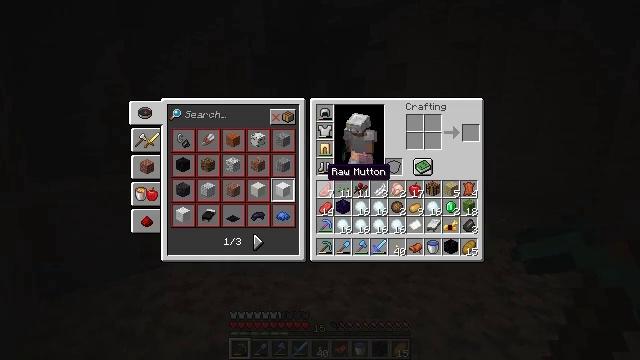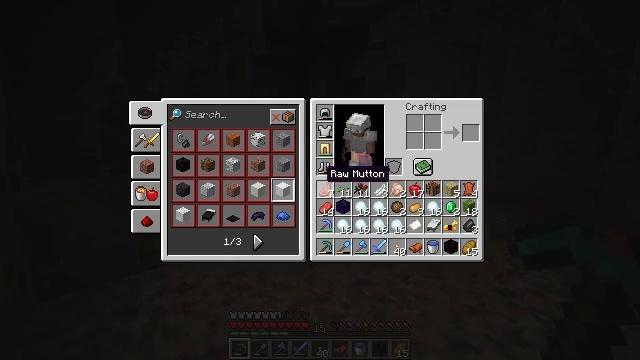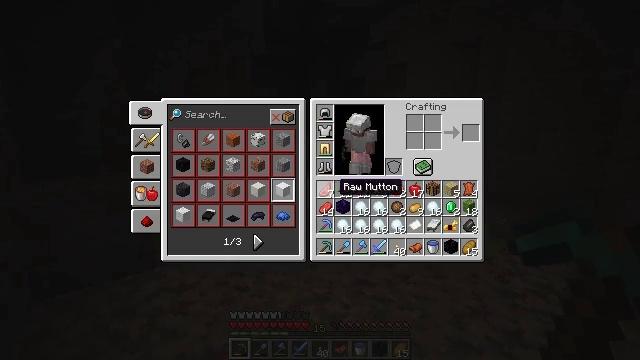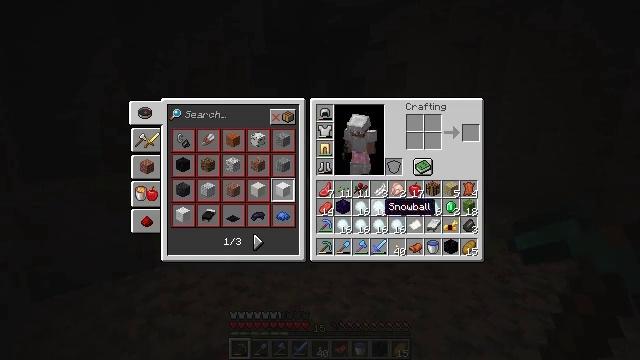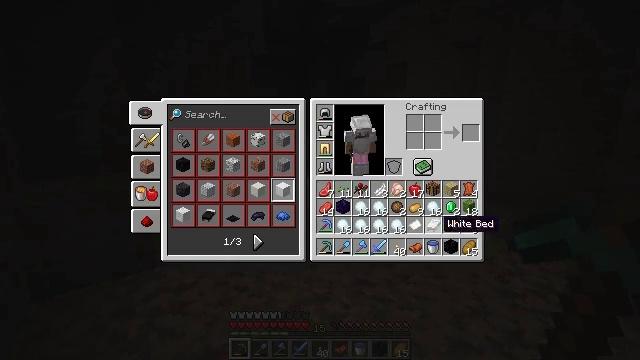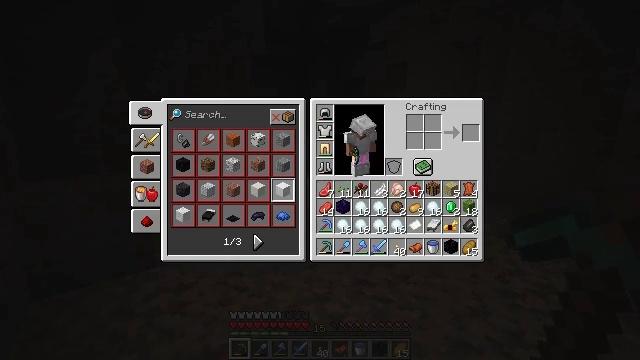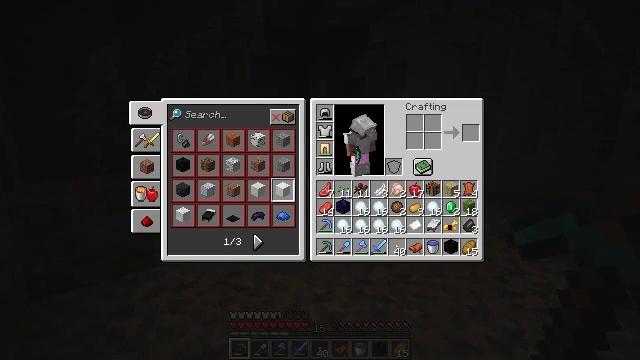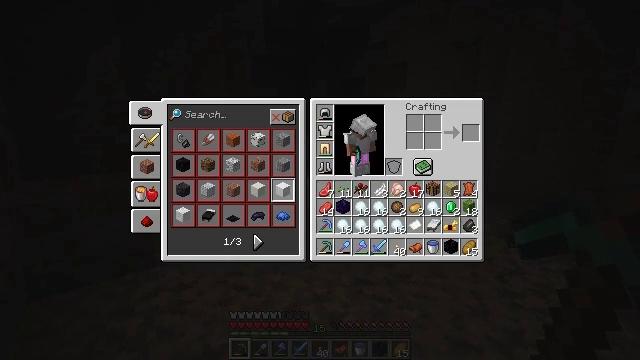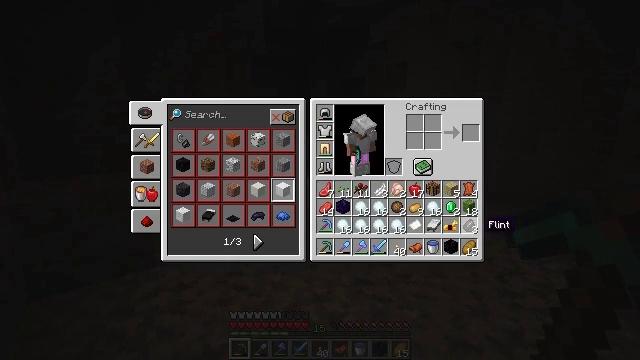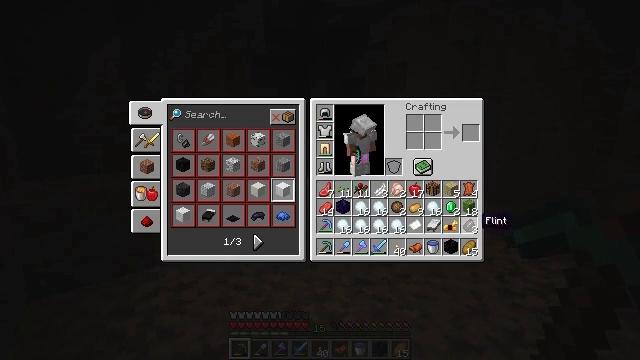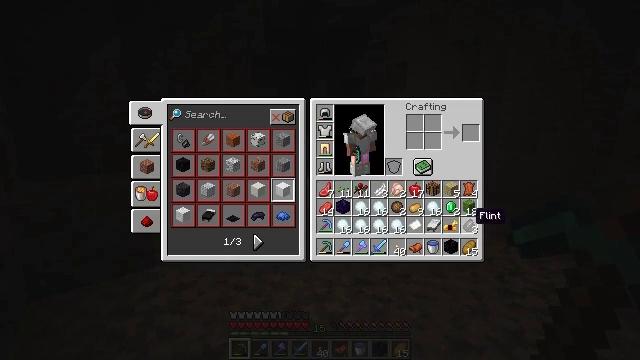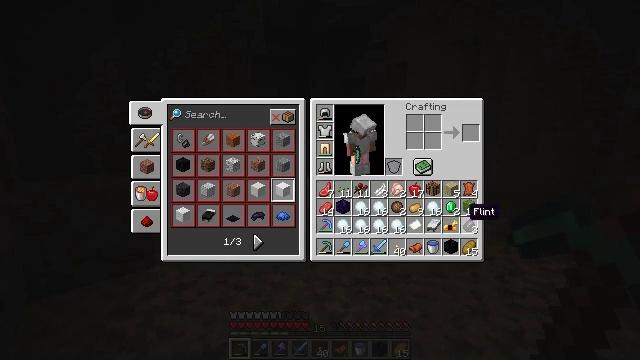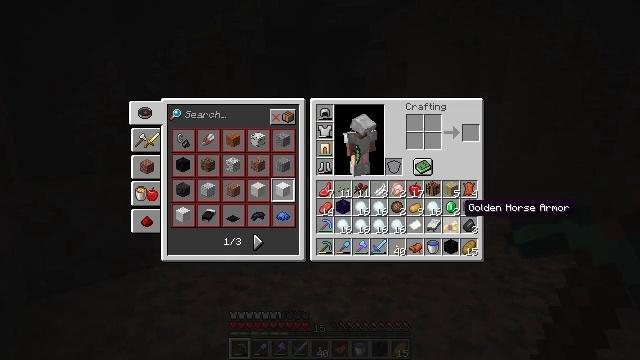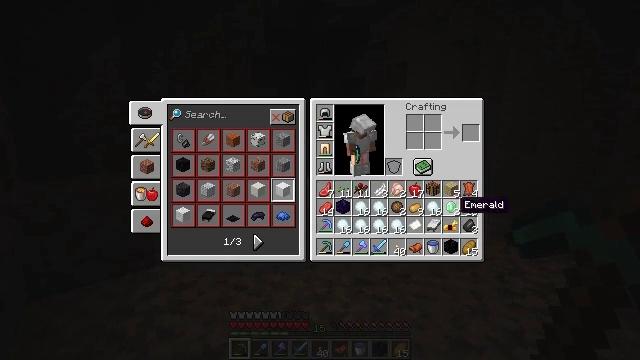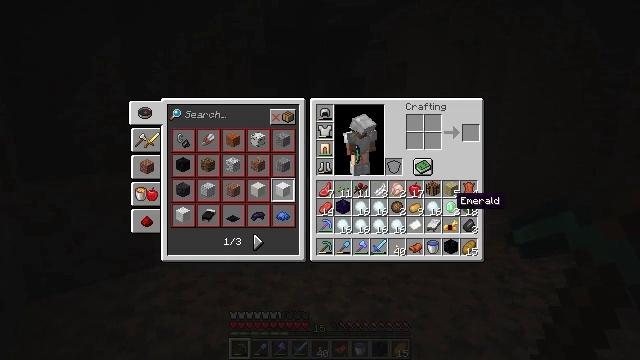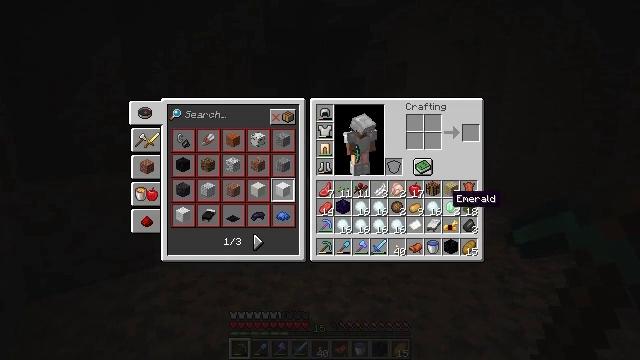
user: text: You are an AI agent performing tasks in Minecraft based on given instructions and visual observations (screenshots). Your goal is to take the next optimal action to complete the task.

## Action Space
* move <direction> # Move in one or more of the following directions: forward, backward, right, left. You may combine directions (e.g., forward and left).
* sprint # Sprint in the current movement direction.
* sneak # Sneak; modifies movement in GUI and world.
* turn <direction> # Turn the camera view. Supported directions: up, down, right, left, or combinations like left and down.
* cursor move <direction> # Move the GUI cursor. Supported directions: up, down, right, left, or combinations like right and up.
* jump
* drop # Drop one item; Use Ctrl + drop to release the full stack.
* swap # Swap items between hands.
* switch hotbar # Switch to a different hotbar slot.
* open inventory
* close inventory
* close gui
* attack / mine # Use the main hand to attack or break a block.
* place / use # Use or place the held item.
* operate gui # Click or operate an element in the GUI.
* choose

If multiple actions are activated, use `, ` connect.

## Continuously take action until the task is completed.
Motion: motion action
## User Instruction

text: Remove a snowball from the inventory.
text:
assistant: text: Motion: open inventory
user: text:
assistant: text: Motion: cursor move right and down
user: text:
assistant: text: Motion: cursor move right and down
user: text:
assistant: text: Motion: cursor move right and down
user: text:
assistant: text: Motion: cursor move right
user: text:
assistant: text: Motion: cursor move right
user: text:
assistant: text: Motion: no_op
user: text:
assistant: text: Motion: no_op
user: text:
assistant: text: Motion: no_op
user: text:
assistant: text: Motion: no_op
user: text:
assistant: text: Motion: no_op
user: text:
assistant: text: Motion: no_op
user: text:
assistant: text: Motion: no_op
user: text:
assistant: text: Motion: no_op
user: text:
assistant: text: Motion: no_op
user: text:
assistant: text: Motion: no_op
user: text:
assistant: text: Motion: no_op
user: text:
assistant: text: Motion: no_op
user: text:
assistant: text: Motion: no_op
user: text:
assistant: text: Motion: no_op
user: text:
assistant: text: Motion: no_op
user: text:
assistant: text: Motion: no_op
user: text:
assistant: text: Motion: operate gui
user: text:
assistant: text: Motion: operate gui
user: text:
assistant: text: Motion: operate gui
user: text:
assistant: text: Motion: cursor move right and up
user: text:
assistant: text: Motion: cursor move right and up
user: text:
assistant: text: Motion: cursor move right and up
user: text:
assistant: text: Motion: cursor move right
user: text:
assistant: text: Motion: operate gui